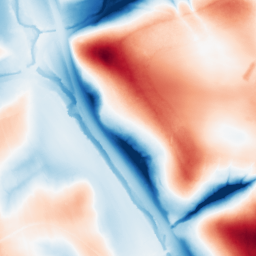
Category: classical
Decomposition family: uniform
Decomposition parameters: size: 100
Upsampling method: bspline
Upsampling parameters: scale: 2
Upsampling scale: 2